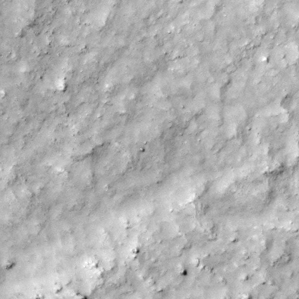
Label: non_frost